Question: I exactly followed this video tutorial for integrating BOX in iOS and performed the same steps in the website (<URL>. After building the application I got the following content in the simulator " Error:redirect_uri_mismatch " and my console shows the following :

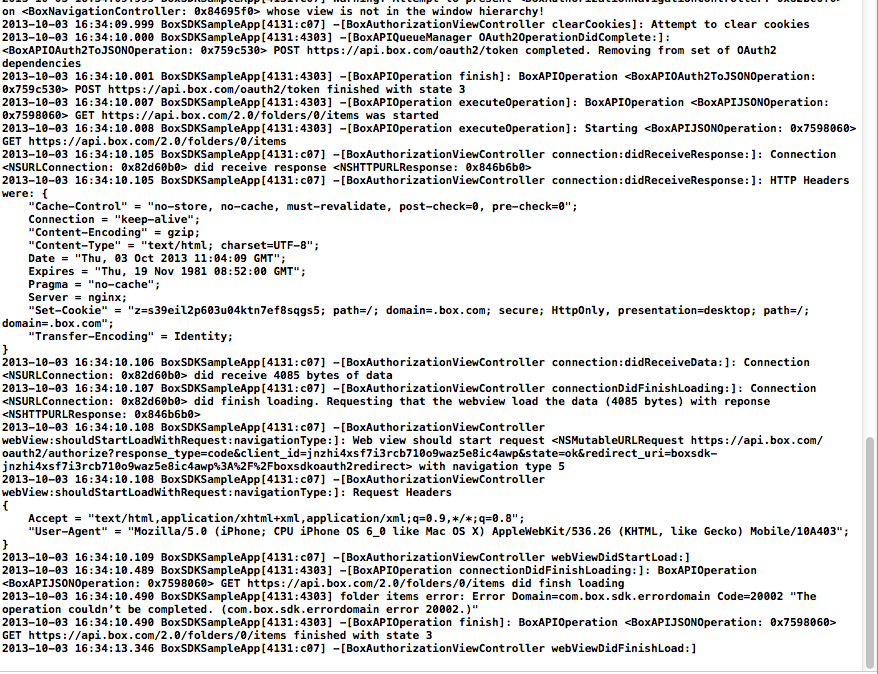
Answer: If you are getting a 'redirect_uri_mismatch', chances are that you've entered in a 'redirect_uri' in the Box developer app console. The SDK already handles this for you and only requires the client secret/client id be set. In the app console, leave the 'redirect_uri' blank like in the image attached and everything should be good to go.